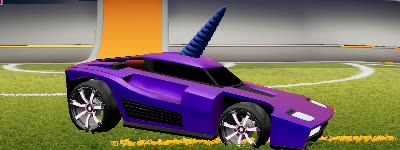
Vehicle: breakout